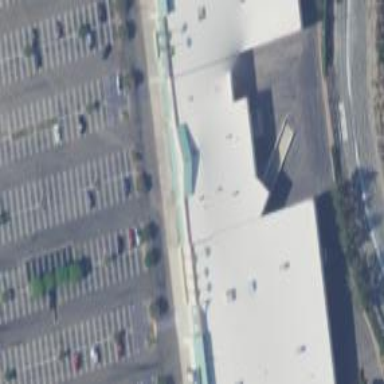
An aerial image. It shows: Retail building.